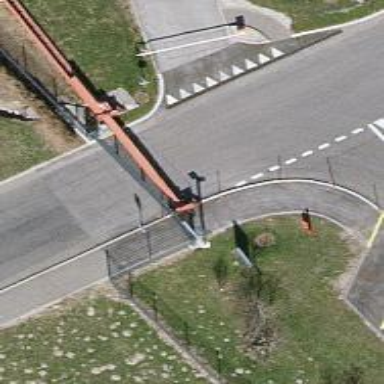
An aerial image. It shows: Lift gate barrier.